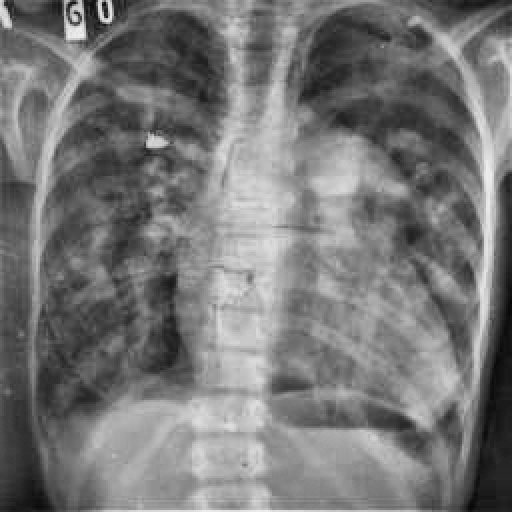
Finding: TUBERCULOSIS